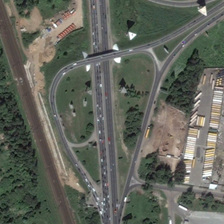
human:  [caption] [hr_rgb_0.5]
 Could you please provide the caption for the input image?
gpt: many green trees and meadows are near a viaduct with many cars .

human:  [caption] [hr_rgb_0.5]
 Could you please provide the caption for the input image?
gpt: many green trees and meadows are near a viaduct with many cars .

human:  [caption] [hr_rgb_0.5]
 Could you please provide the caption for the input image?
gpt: many green trees and meadows are near a viaduct with many cars .

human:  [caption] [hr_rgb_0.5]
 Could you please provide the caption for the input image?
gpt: many green trees and meadows are near a viaduct with many cars .

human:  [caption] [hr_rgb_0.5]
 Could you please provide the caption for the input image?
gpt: many green trees and meadows are near a viaduct with many cars .